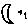
Label: moon